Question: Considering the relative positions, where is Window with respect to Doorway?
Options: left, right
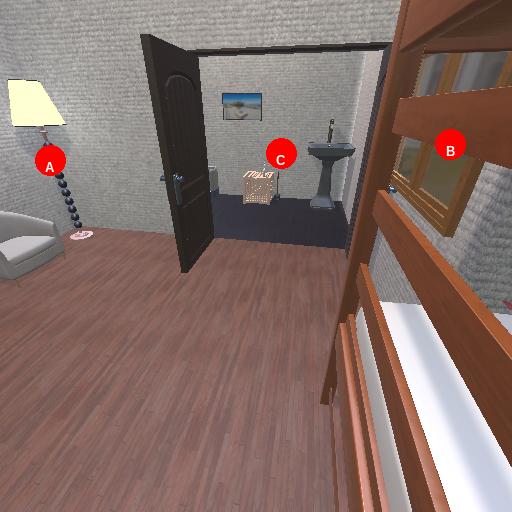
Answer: left